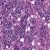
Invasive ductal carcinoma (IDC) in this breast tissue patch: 1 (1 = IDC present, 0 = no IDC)